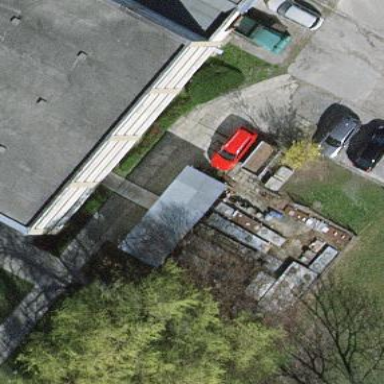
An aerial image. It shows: Shed building.